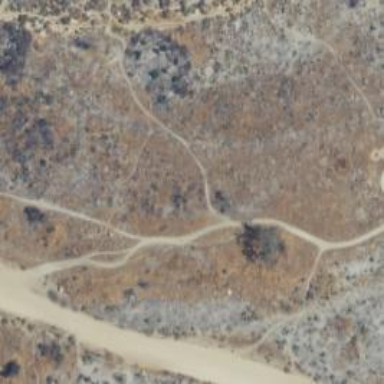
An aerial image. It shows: Bridleway.